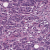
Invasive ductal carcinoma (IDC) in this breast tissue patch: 1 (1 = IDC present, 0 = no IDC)